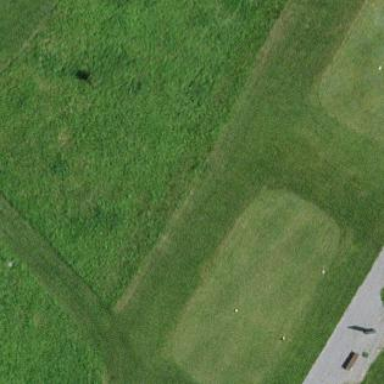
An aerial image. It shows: Golf tee.